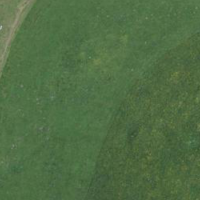
EUNIS habitat code: 24
Species observed at this site:
Epipactis atrorubens